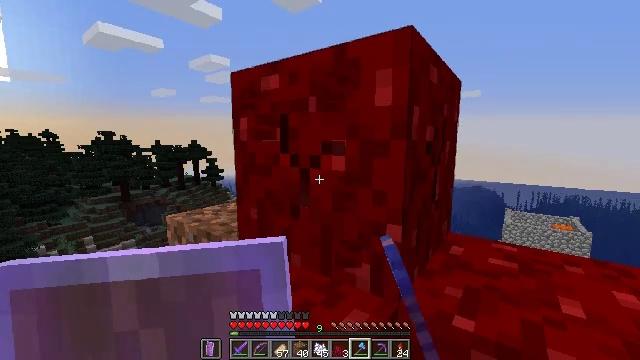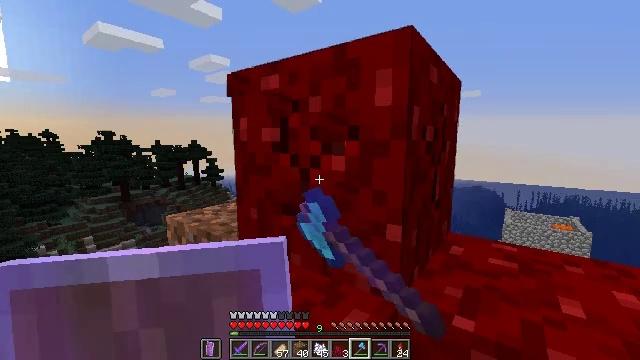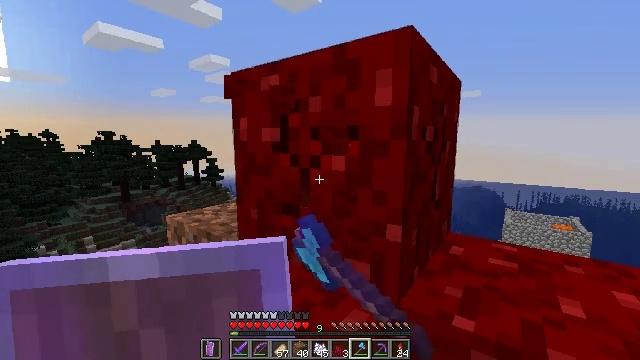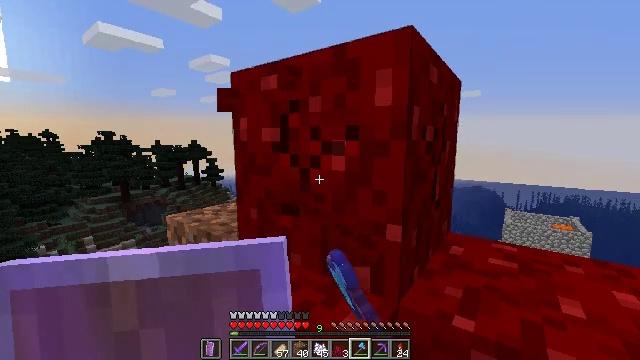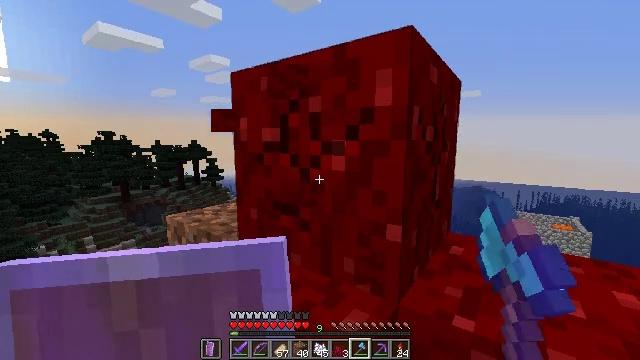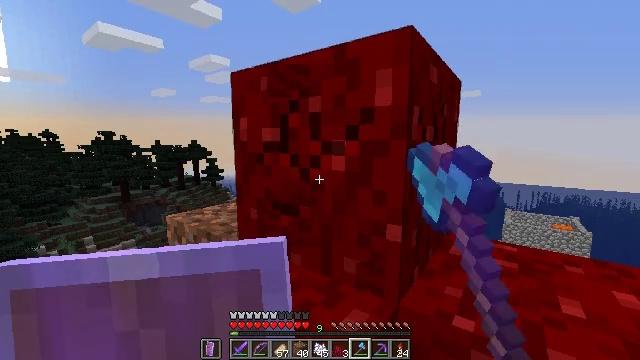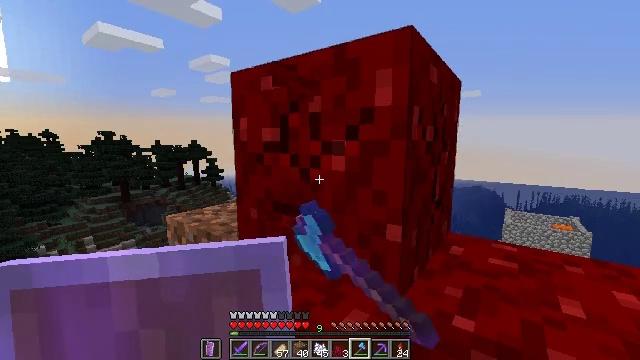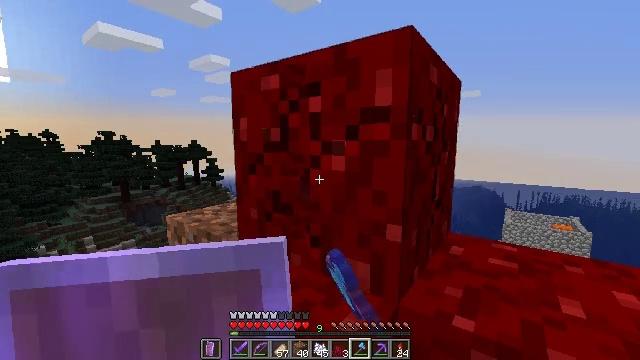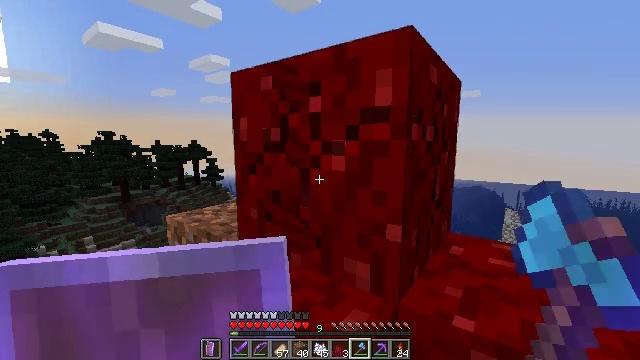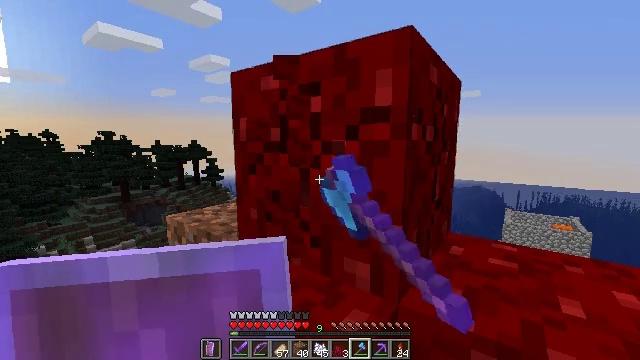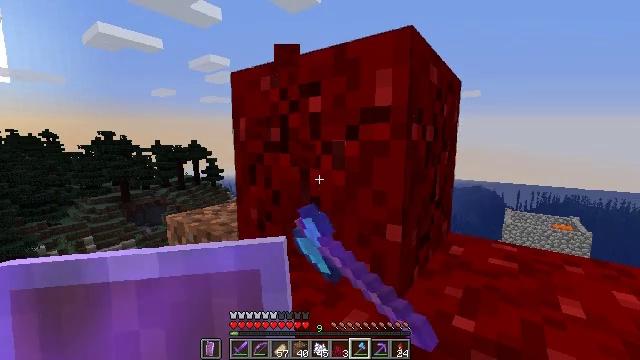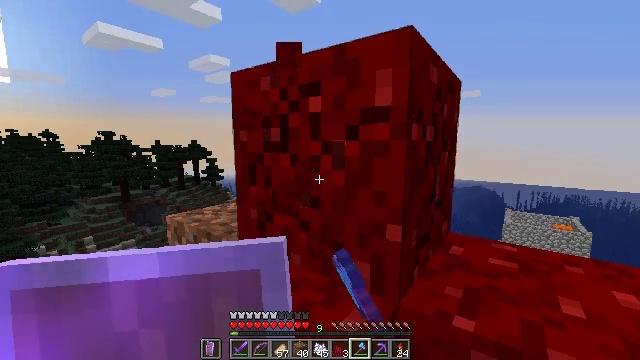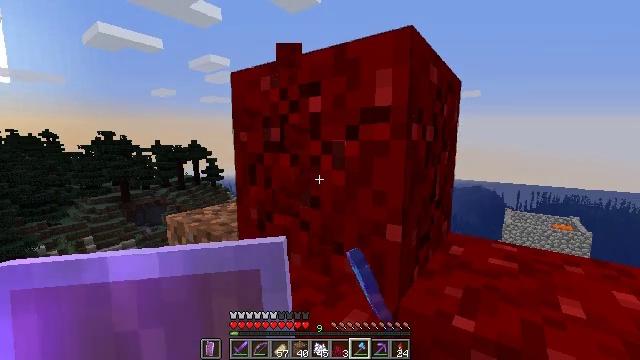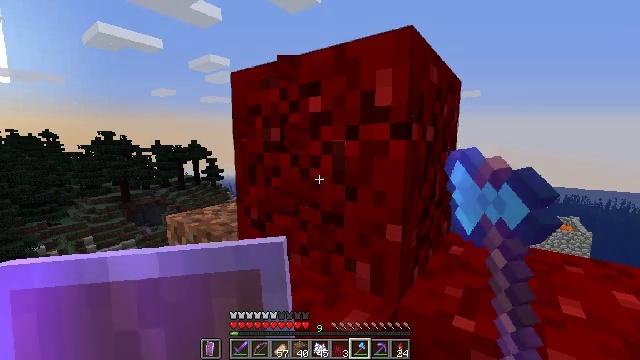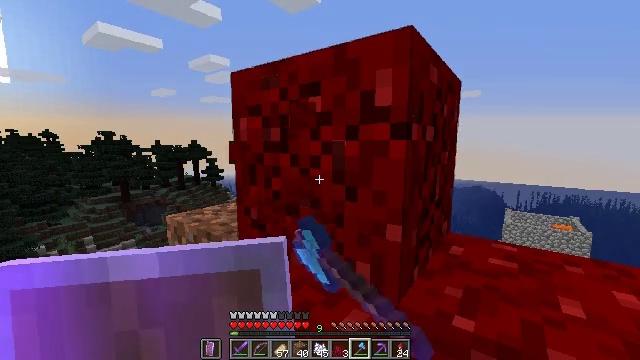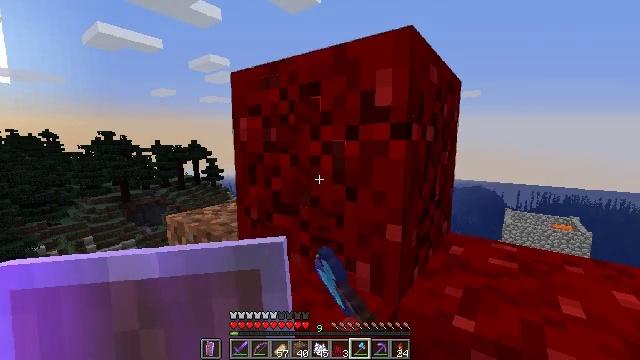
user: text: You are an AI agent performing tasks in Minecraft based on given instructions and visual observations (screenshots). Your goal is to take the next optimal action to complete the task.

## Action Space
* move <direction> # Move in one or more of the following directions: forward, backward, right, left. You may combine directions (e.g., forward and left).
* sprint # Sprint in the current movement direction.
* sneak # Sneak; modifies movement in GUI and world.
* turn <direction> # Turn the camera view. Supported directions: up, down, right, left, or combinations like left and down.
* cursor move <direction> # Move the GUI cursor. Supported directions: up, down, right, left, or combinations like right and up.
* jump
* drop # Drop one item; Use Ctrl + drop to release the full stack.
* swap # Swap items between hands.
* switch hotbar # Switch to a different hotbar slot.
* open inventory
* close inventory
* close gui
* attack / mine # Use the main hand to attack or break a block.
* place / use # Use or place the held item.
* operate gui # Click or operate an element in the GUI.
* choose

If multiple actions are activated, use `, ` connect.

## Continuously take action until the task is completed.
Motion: motion action
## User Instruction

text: Collect the nether wart block for decoration.
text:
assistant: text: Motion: attack / mine
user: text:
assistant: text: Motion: attack / mine
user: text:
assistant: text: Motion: attack / mine
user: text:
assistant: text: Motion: attack / mine
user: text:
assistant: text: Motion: attack / mine
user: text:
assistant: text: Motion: attack / mine
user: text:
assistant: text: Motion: attack / mine
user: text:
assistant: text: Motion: attack / mine
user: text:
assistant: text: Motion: attack / mine
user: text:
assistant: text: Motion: attack / mine
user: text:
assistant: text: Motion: attack / mine
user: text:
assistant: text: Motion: attack / mine
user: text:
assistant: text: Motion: attack / mine
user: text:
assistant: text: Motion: attack / mine
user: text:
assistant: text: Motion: attack / mine
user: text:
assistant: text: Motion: attack / mine
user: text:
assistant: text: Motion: attack / mine
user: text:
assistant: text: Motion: attack / mine
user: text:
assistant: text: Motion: attack / mine
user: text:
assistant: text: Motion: attack / mine
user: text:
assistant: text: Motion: attack / mine
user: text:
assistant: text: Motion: attack / mine
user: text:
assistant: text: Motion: attack / mine
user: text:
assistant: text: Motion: attack / mine
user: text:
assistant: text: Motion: attack / mine
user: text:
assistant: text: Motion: attack / mine
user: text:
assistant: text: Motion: turn right and down, attack / mine
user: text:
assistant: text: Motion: turn right and down, attack / mine
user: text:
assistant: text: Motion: turn right and down, attack / mine
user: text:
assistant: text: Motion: turn right and down, attack / mine